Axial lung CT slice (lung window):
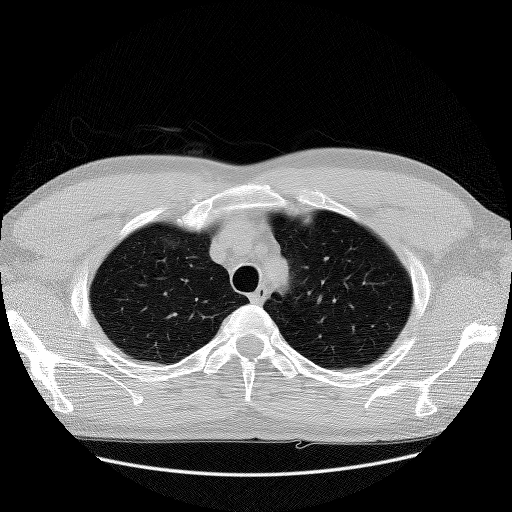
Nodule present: no